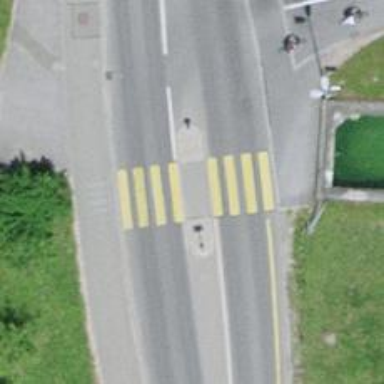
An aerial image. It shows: Uncontrolled zebra crossing with central island.